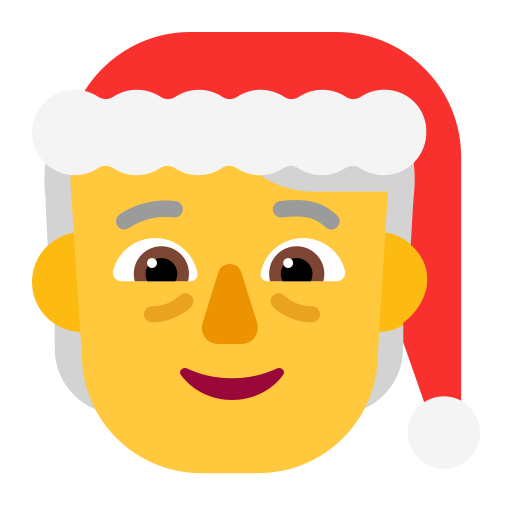
mx claus flat default